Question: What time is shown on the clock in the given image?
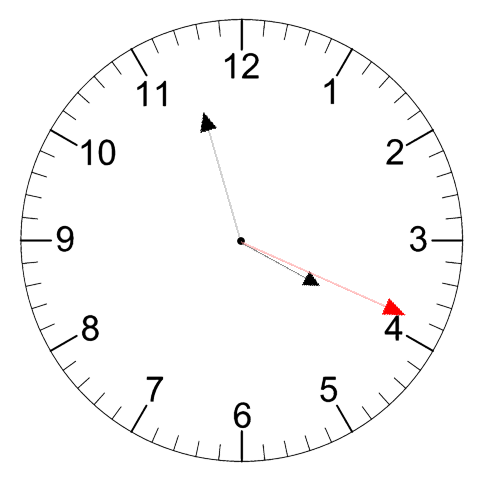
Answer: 03:57:19